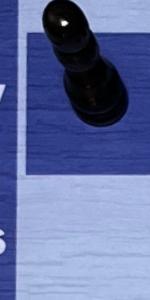
Label: Empty